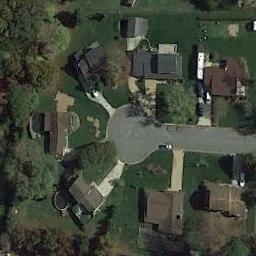
Label: residential